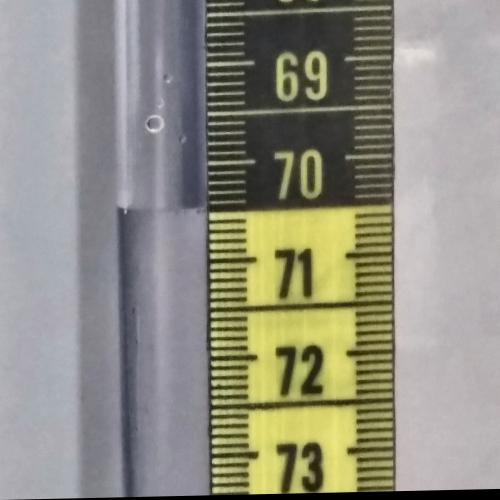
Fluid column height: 70.4 cm